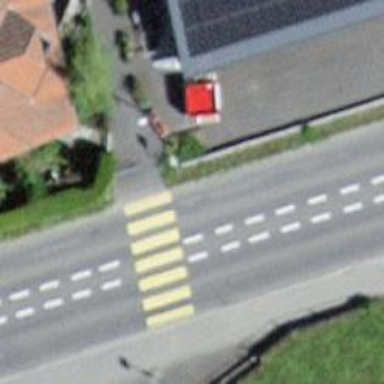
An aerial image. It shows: Zebra crossing on the road.